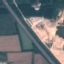
Label: Highway